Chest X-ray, PA view. Patient: 59 years old, sex M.
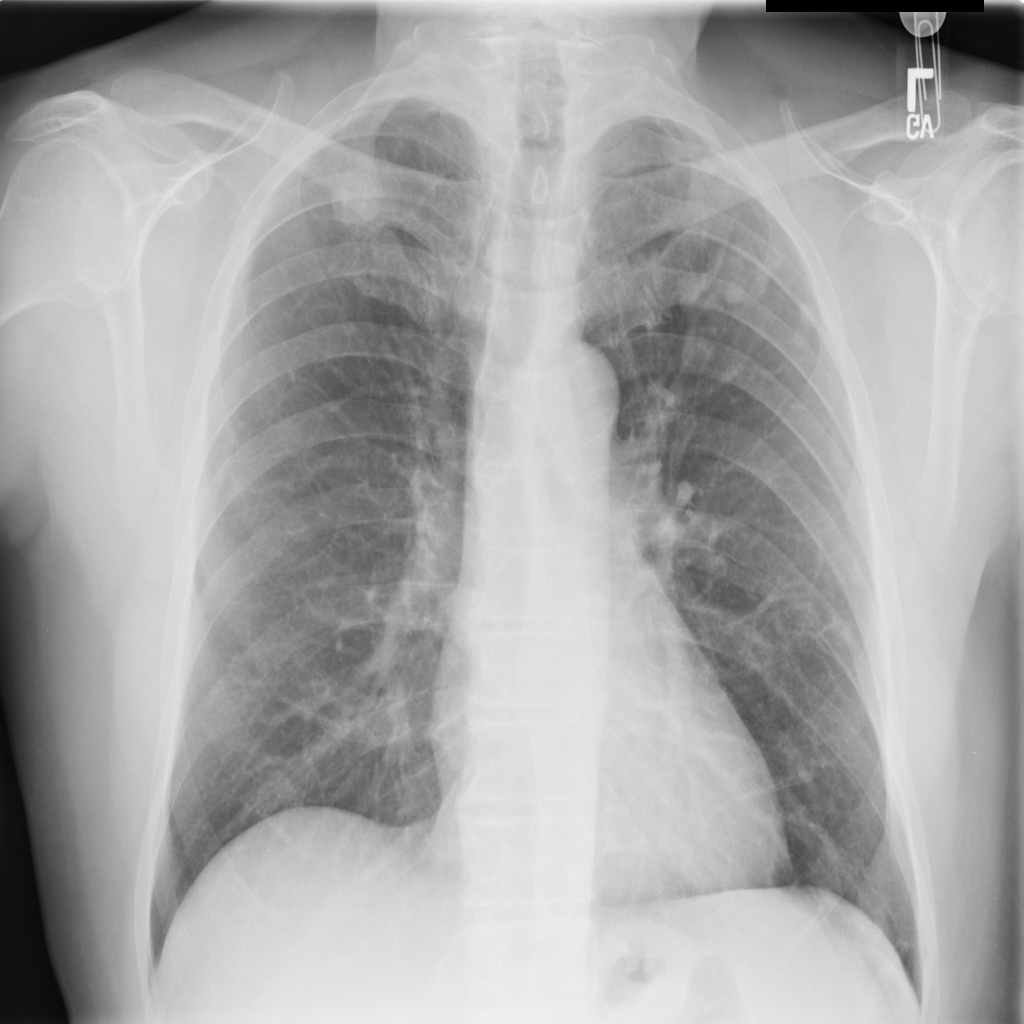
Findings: No Finding